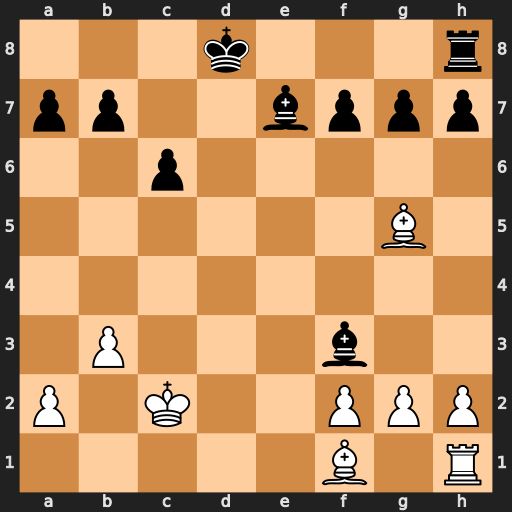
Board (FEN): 3k3r/pp2bppp/2p5/6B1/8/1P3b2/P1K2PPP/5B1R
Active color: w
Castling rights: -
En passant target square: -
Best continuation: Bxe7+ Kxe7 gxf3